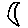
Label: moon